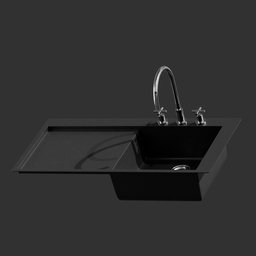
Label: appliances